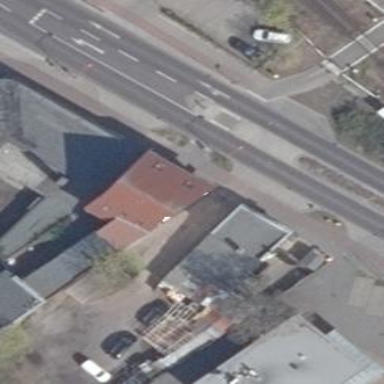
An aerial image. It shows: Retail building with gabled red roof.